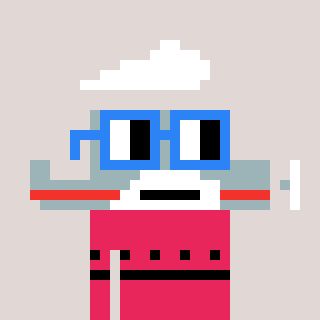
a pixel art character with square blue glasses, a plane-shaped head and a redpinkish-colored body on a warm background